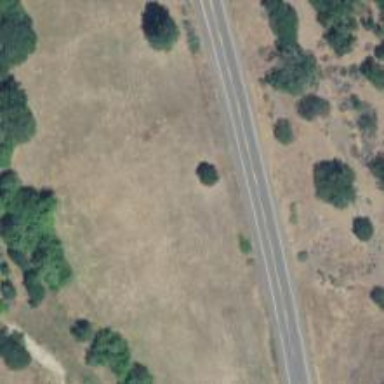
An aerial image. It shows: Tertiary road.